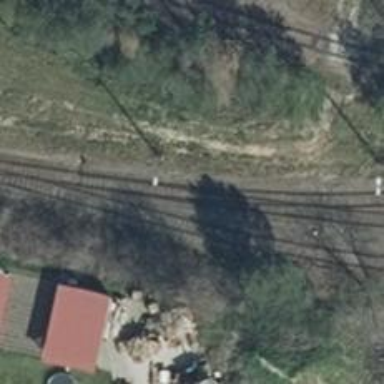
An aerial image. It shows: Railway switch with the turnout on the left side.